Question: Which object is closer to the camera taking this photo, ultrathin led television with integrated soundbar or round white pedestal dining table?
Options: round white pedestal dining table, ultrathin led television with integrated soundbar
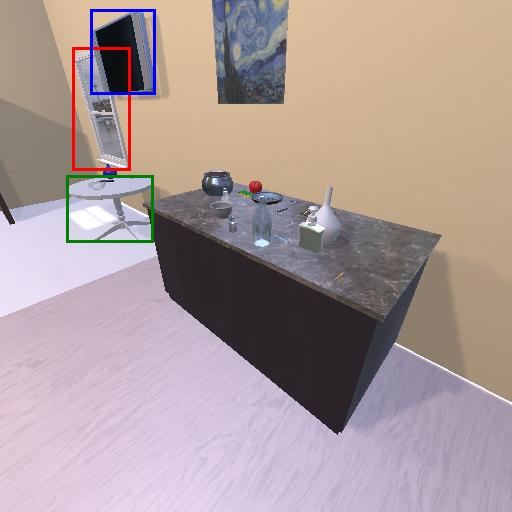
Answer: round white pedestal dining table